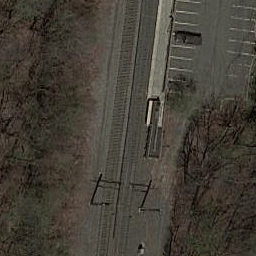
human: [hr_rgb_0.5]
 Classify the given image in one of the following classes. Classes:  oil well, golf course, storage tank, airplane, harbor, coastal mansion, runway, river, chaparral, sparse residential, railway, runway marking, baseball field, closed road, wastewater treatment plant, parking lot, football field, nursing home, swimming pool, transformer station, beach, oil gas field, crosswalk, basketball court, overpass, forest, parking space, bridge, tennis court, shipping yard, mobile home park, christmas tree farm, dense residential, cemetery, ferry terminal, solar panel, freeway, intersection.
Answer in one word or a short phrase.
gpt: railway